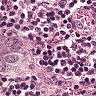
Metastatic tissue present: yes